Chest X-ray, AP view. Patient: 66 years old, sex F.
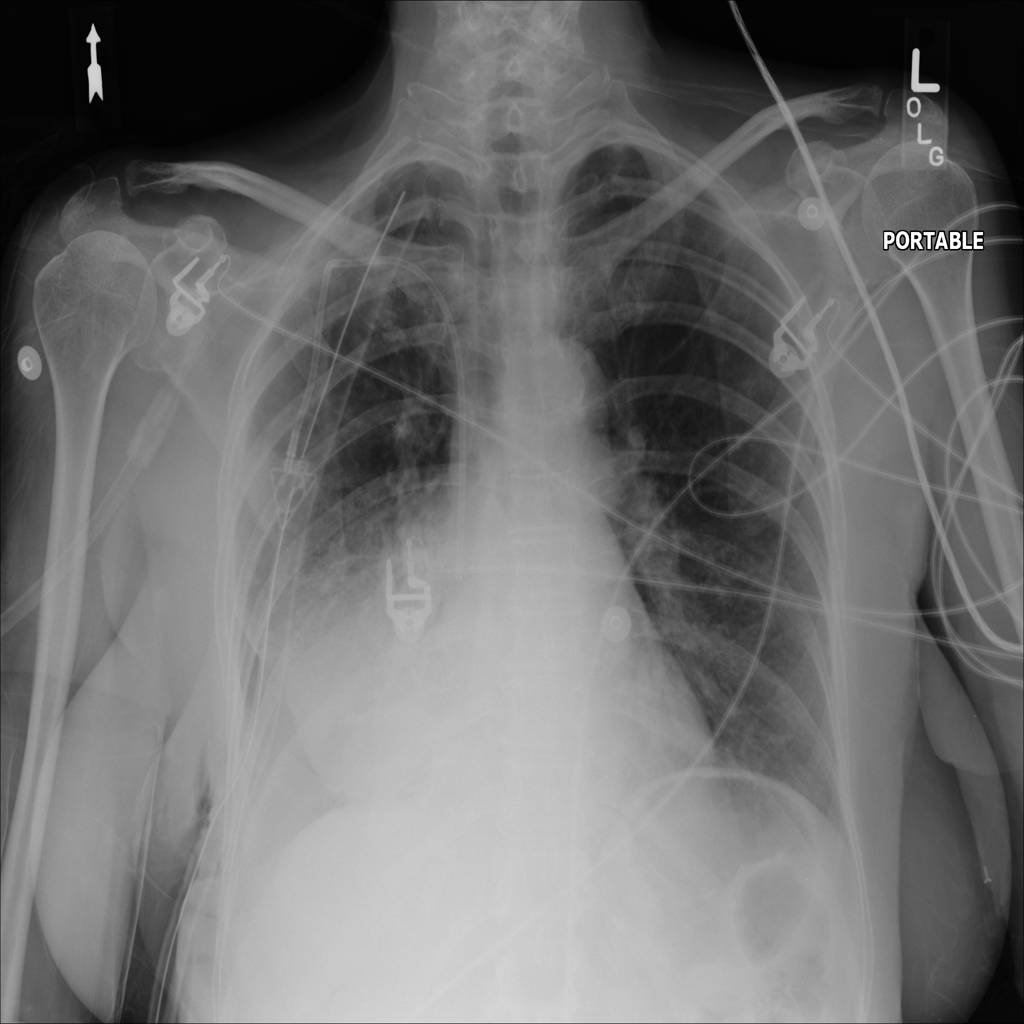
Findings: Effusion, Emphysema